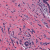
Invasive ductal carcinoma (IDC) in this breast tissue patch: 0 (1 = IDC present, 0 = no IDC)